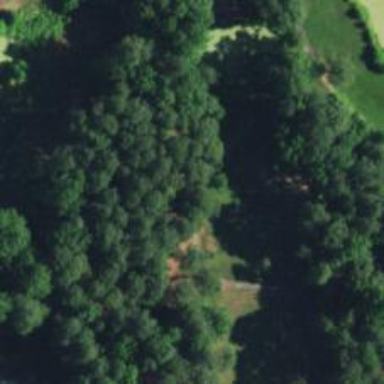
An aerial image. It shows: Path designated for golf carts.